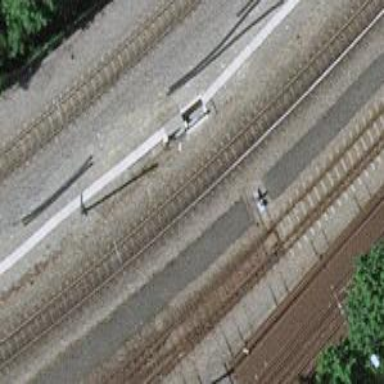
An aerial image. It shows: Narrow-gauge railway track with one electrified contact line.